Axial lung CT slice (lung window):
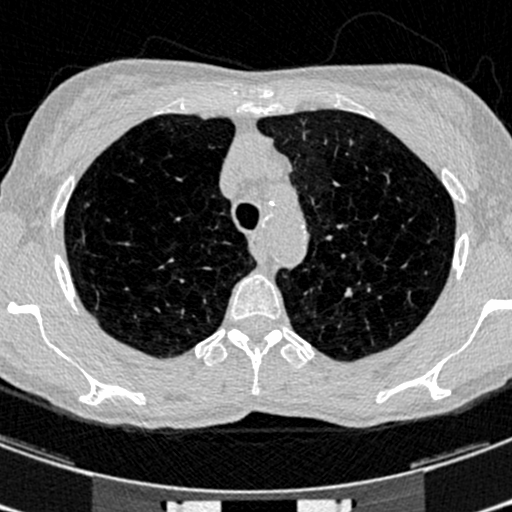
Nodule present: no